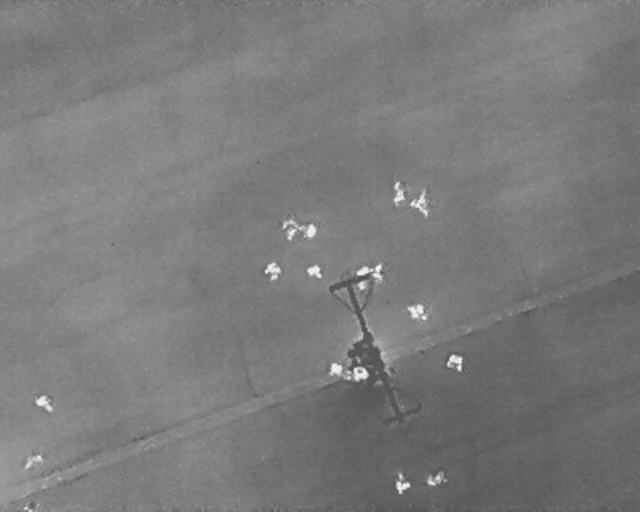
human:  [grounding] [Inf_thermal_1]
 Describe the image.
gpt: In the satellite image, there is  <ref>5 large person </ref> <box>[[59, 36, 64, 39, 2], [63, 37, 67, 41, 2], [43, 42, 47, 46, 2], [41, 51, 43, 54, 2], [54, 52, 58, 55, 2]]</box> located at center,  <ref>4 medium person </ref> <box>[[46, 43, 49, 46, 2], [47, 51, 50, 54, 2], [57, 51, 60, 53, 2], [64, 59, 66, 62, 2]]</box> located at center,  <ref>1 large person </ref> <box>[[5, 76, 8, 80, 2]]</box> located at bottom left,  <ref>1 small person </ref> <box>[[4, 97, 5, 100, 2]]</box> located at bottom left,  <ref>4 medium person </ref> <box>[[51, 70, 53, 73, 2], [55, 71, 57, 74, 2], [67, 91, 69, 95, 2], [61, 92, 64, 95, 2]]</box> located at bottom,  <ref>1 large person </ref> <box>[[69, 68, 72, 72, 2]]</box> located at bottom right.